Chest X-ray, AP view. Patient: 40 years old, sex M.
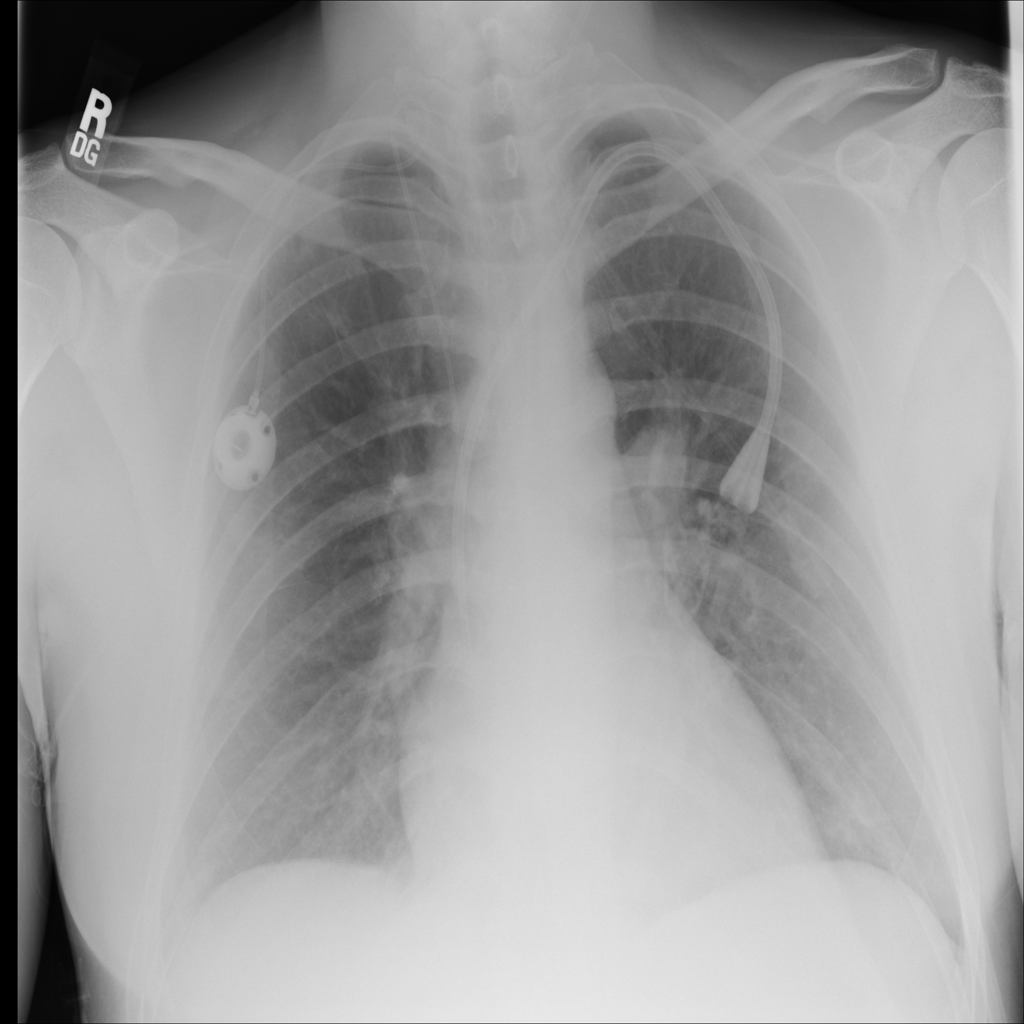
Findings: No Finding